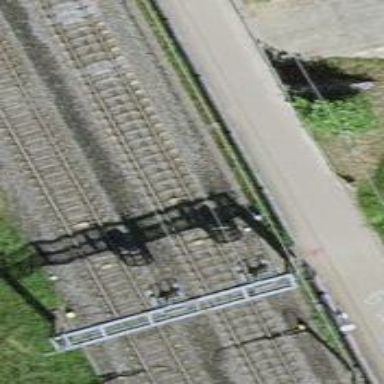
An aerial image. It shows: Railway bridge with electrified tracks and single rail.